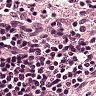
Metastatic tissue present: no